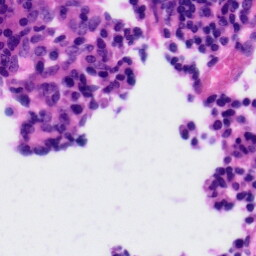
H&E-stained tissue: Tonsil